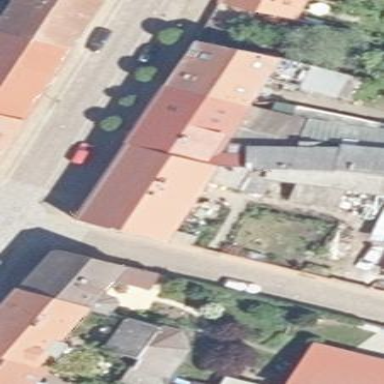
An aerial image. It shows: Residential building.